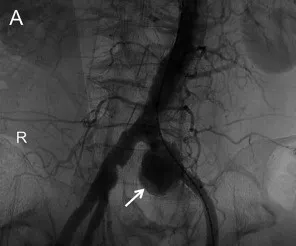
Digital subtraction angiography (DSA): (A). The pseudoaneurysm was observed by contrast-medium overflow (white arrow).
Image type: radiology (x_ray)